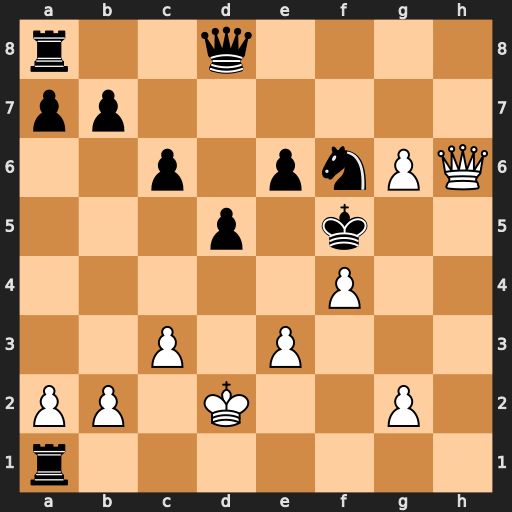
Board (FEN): r2q4/pp6/2p1pnPQ/3p1k2/5P2/2P1P3/PP1K2P1/r7
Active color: w
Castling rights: -
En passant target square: -
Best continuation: Qg5+ Ke4 Qe5#